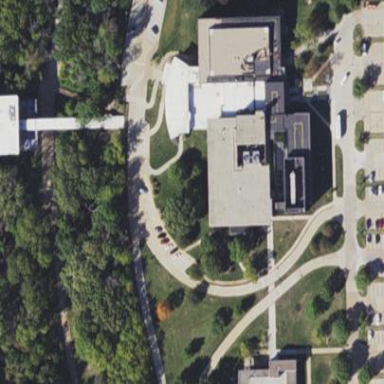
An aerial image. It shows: College building.